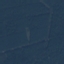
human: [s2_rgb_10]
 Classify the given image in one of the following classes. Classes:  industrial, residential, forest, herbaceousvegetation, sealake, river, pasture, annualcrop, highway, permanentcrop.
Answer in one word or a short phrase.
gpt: Forest